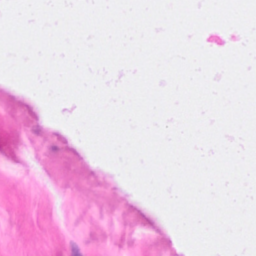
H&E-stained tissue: Breast